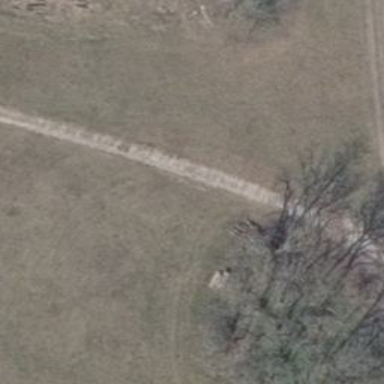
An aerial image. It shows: Track road with concrete plates of grade1 tracktype.